Brain MRI, t1w sequence, axial 2D slice.
Patient: age 28, sex F, weight 95 kg, height 1.95 m
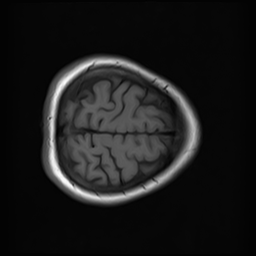